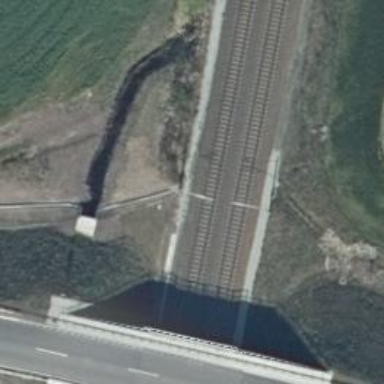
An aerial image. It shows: Milestone along the railway with catenary mast.